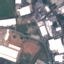
Label: Industrial